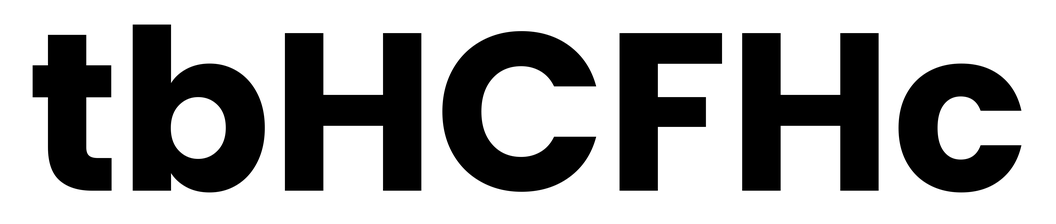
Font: Poppins-Bold